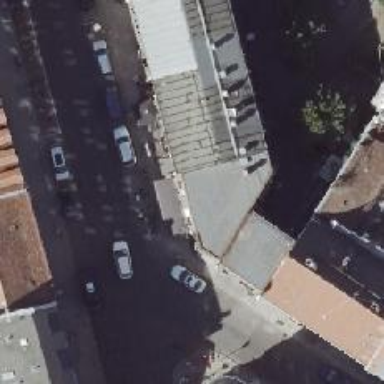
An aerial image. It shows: Restaurant.